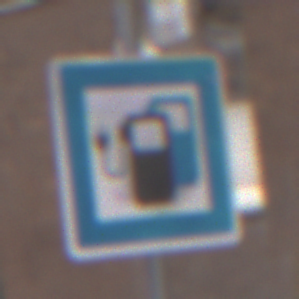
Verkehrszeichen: LadestationFuerElektrofahrzeuge
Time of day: MorningAfternoon
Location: Outdoor (Urban)
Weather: Overcast
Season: NotSpecified
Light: Natural